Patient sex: M
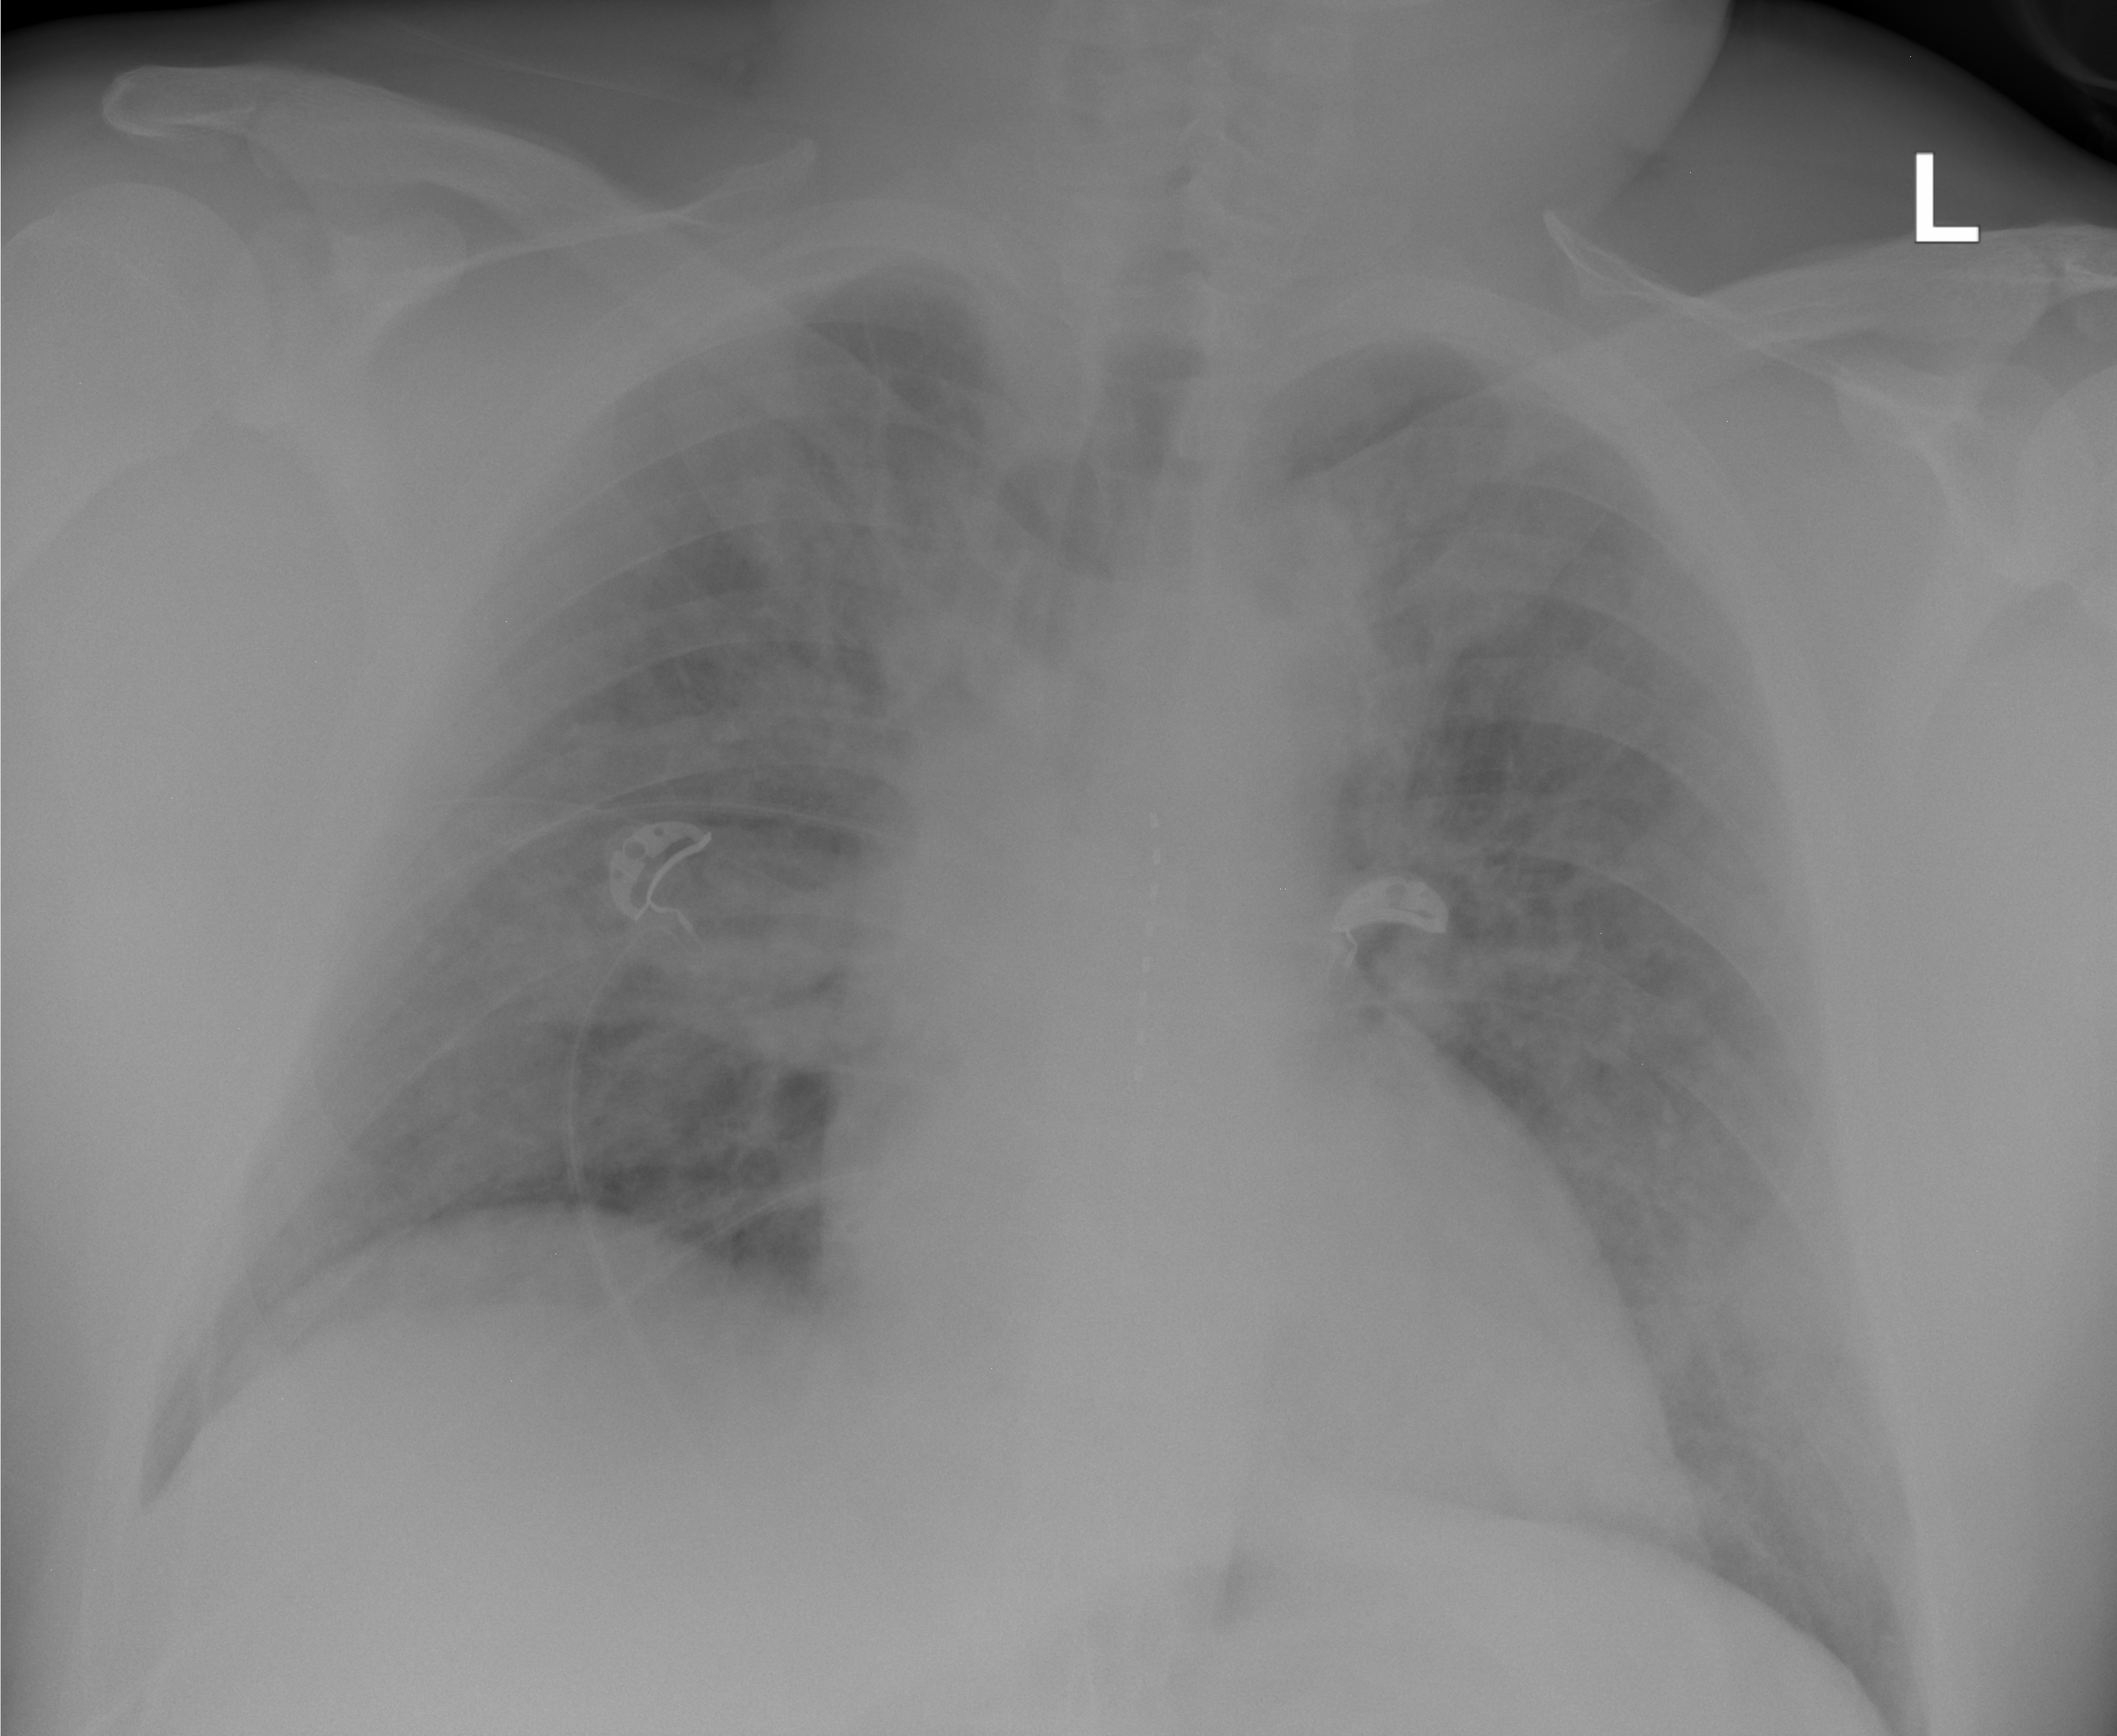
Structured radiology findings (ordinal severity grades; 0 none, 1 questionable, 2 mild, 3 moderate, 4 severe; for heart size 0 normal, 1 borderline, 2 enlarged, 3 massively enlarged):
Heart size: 0
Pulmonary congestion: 2
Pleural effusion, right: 2
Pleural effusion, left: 0
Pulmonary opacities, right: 2
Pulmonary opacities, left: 1
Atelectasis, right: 2
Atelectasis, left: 0